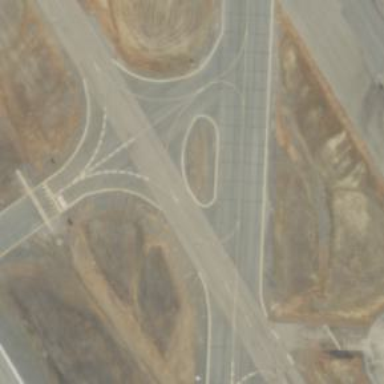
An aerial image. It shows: Image of taxiway at airport.